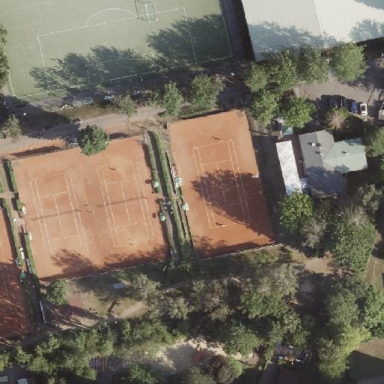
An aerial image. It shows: Tennis pitch with clay surface for leisure sports.